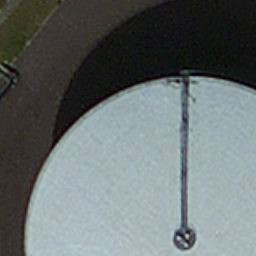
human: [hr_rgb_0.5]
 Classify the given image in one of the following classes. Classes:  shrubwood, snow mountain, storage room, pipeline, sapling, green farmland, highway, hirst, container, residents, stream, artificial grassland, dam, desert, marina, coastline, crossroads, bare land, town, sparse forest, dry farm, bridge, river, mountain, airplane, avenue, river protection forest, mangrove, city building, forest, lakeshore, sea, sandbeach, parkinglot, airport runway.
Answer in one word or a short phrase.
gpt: storage room